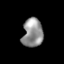
Tissue: lung
Cell type: Epithelial cells
Senescence score: 0.1994
Nuclear area (px): 576
Mean DAPI intensity: 145.226